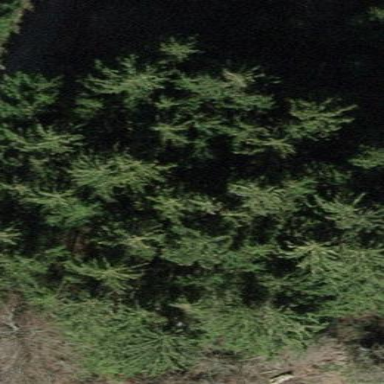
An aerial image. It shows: Forest area.